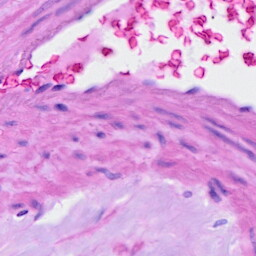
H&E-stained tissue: Ovarian